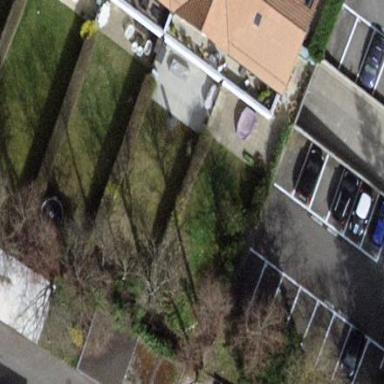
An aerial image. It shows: Garden enclosed by fence.